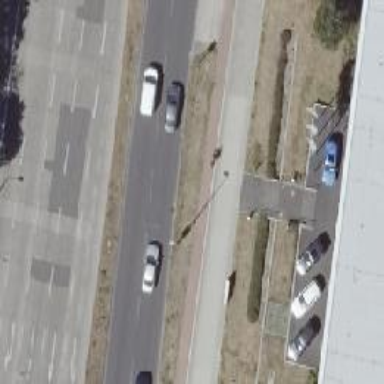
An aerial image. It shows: Secondary road with concrete surface.